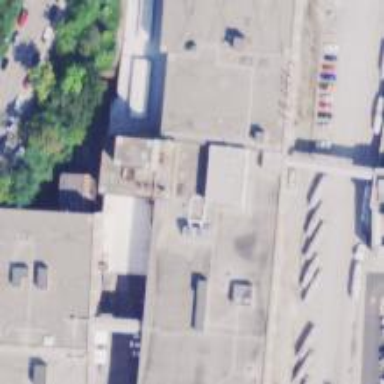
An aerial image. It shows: Industrial building.